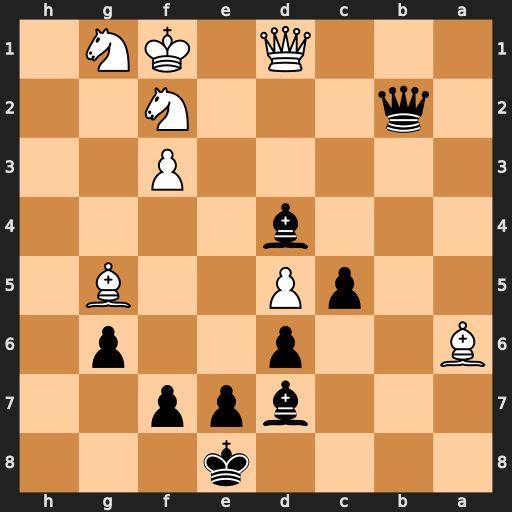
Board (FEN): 4k3/3bpp2/B2p2p1/2pP2B1/3b4/5P2/1q3N2/3Q1KN1
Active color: b
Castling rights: -
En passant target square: -
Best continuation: Qxf2#